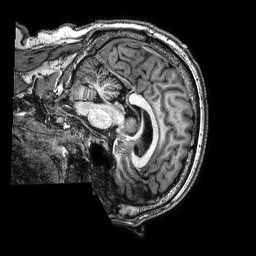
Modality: T1w
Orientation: sagittal
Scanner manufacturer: philips
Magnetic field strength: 3 T
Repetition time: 0.008 s
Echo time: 0.003539 s